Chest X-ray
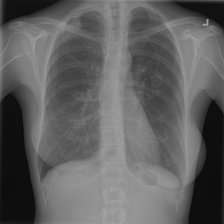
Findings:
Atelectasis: negative
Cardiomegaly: negative
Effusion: negative
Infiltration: negative
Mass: positive
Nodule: negative
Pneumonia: negative
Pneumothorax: negative
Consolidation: negative
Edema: negative
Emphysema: negative
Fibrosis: negative
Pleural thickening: negative
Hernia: negative